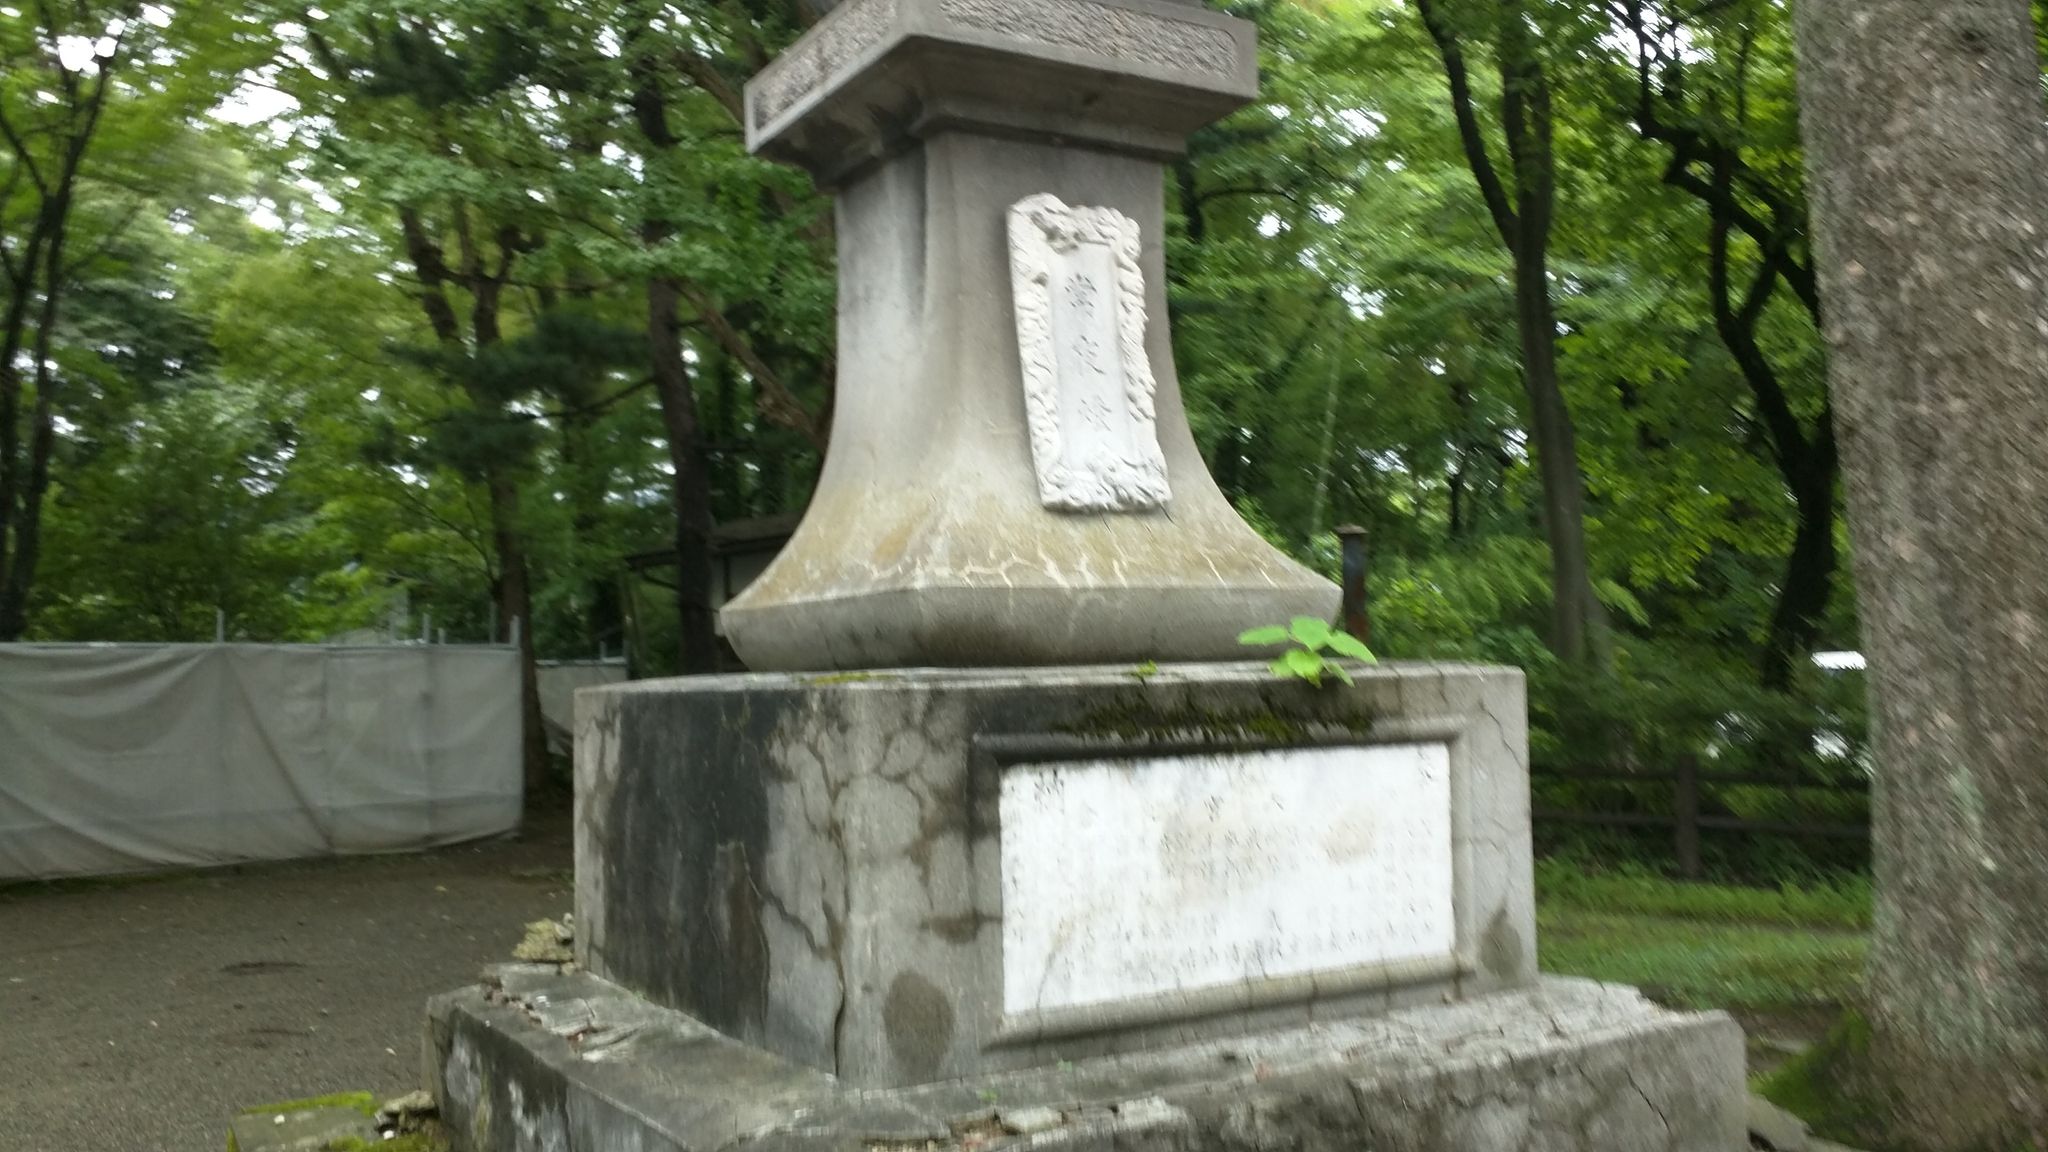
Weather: clear
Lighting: day
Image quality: slightly poor
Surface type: walking surface
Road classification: steps, footway, unclassified
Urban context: urban centre
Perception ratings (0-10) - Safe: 1.91, Lively: 0.92, Beautiful: 3.59, Boring: 6.65, Depressing: 6.69, Wealthy: 6.53